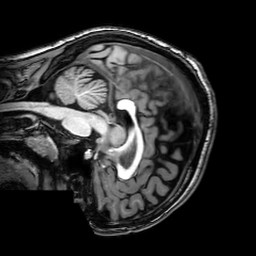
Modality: T1w
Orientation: sagittal
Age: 22
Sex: female
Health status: healthy
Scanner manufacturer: philips
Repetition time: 0.008179 s
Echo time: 0.00376 s